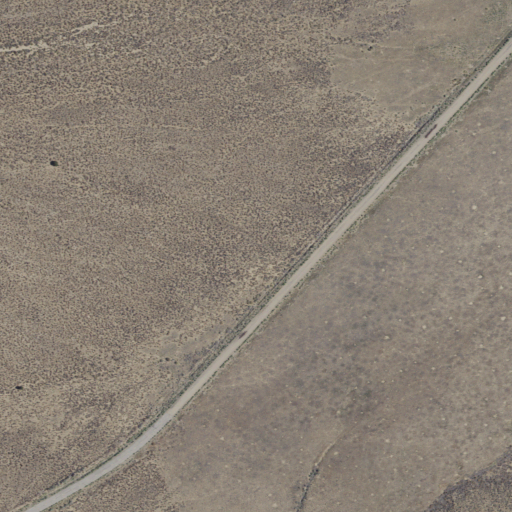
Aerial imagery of plain(s) in California named Little Cowhorn Valley containing shrub and open development